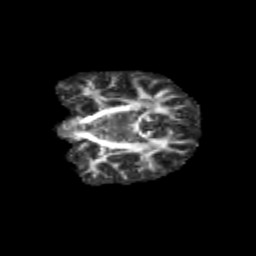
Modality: FA
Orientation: coronal
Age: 11
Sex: female
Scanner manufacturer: siemens
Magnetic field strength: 3 T
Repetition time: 3.8 s
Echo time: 0.07 s